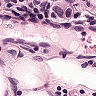
Metastatic tissue present: yes